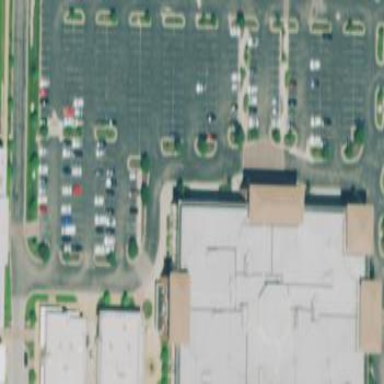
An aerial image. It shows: Retail building.